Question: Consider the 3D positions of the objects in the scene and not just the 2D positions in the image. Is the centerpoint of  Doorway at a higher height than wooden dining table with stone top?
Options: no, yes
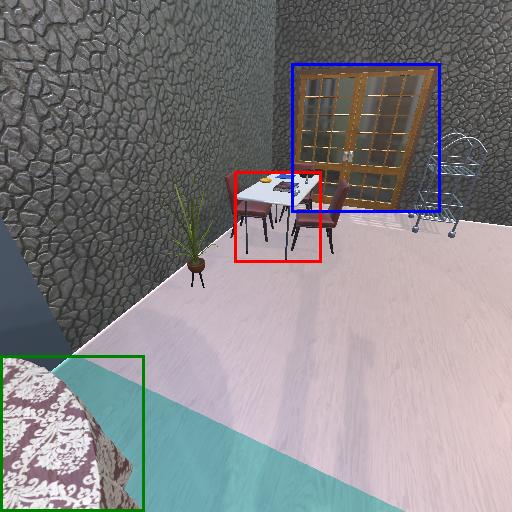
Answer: no